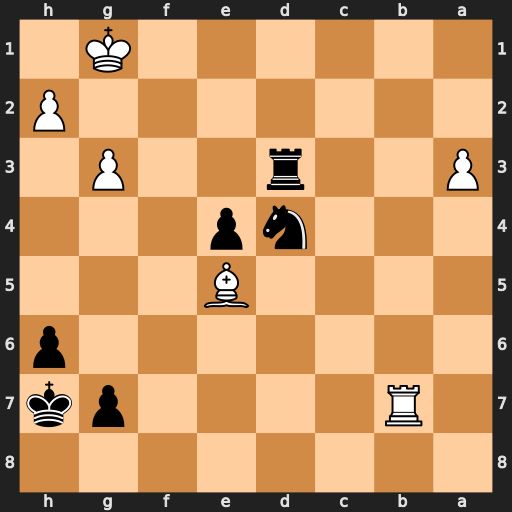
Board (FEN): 8/1R4pk/7p/4B3/3np3/P2r2P1/7P/6K1
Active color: b
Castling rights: -
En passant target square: -
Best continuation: Nf3+ Kf1 Nxe5